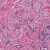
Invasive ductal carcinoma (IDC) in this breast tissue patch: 1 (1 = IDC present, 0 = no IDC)